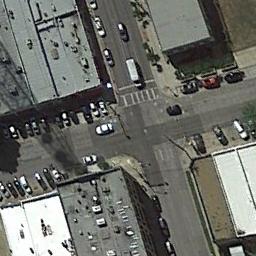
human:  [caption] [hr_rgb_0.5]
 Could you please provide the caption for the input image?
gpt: An intersection with normal traffic is between some neatly arranged houses .

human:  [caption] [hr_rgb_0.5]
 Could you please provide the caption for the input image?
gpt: There are arrows on the ground at the intersection .

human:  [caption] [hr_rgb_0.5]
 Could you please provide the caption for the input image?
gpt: There are several moving vehicles on the road at the intersection, There are many buildings and some trees around the intersection, And many cars are parked in the open space beside the intersection .

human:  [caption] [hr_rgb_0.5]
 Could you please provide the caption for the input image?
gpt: There are many different shapes of buildings beside the intersection .

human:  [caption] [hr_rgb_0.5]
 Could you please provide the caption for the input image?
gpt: There are some gray buildings and a white building beside the intersection .